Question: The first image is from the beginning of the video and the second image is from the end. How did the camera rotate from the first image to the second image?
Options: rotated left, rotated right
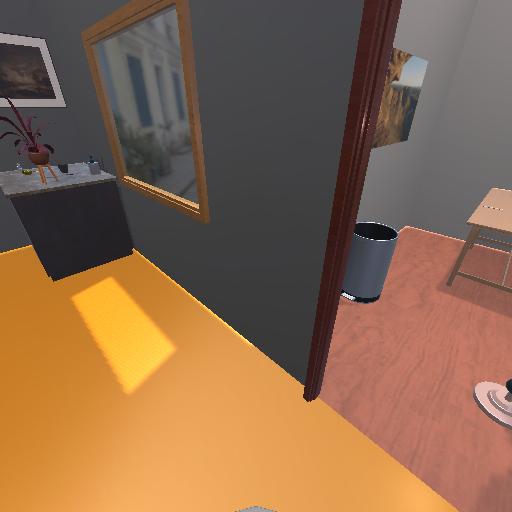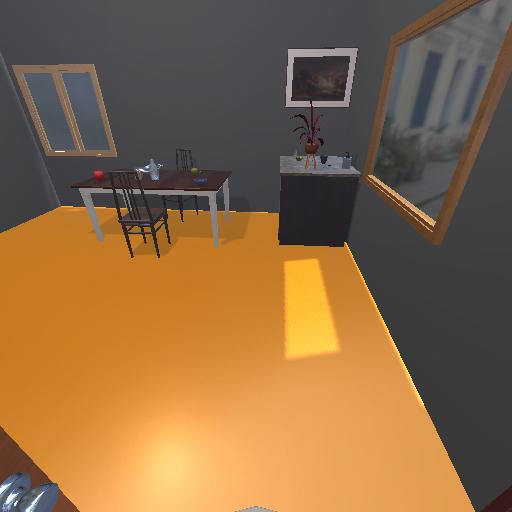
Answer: rotated left